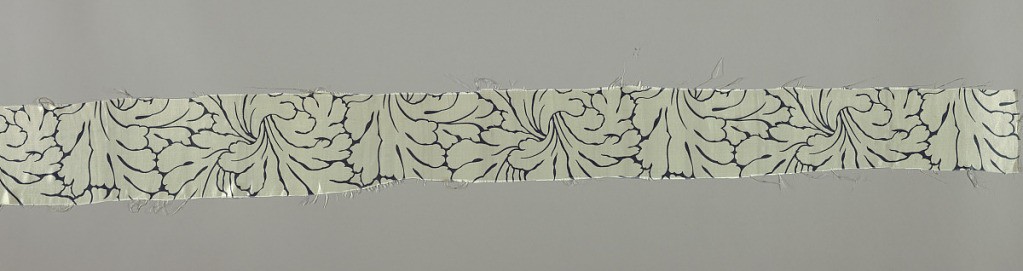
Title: Textile
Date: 1915–20
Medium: silk Technique: printed on satin weave
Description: Five small pieces of printed satin. Incomplete design of very closely spaced acanthus leaves outlined in gray-blue.